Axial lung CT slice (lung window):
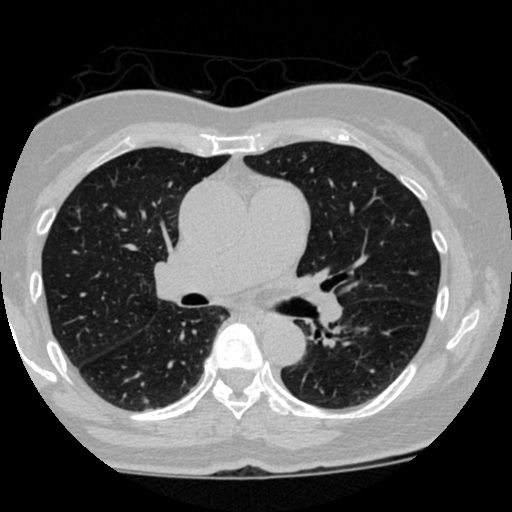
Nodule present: yes
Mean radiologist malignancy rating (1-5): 2.5